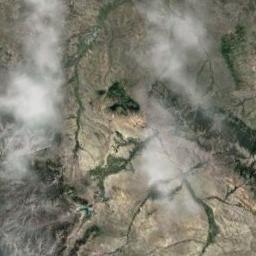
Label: cloud